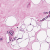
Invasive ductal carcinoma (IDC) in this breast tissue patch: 0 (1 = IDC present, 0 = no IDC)